Question:
So I have a column here containing arrays of ids(which is used as a source for images).
Using props i am mapping these products like below:
'''
render() {
return (
<>
<ul className="row">
{this.props.products
.map(product => <li className="card col-md-4" key={product.id}>
<h2>{product.name}</h2>
<p>{product.description}</p>
<p>{product.sub_categories}</p>
<b>{product.created}</b>
{Object.keys(product.product_images)
.filter(v => product.product_images[v] != null)
.map(product_image =>
<div key={product.product_images}>
<img height='100%' alt='hello'
src={"IMAGE_PATH" + product.product_images[product_image]} />
</div>
)}
</li>)}
</ul>
</>
);
}
'''
This gives me each product. What I also want to get is each ids from the array to display multiple images in a product.
I know I am doing something wrong in mapping the objects.
As a beginner in javascript and react, it would be great if you guys can help me out.
I am open to other interesting solutions as well. Thanks
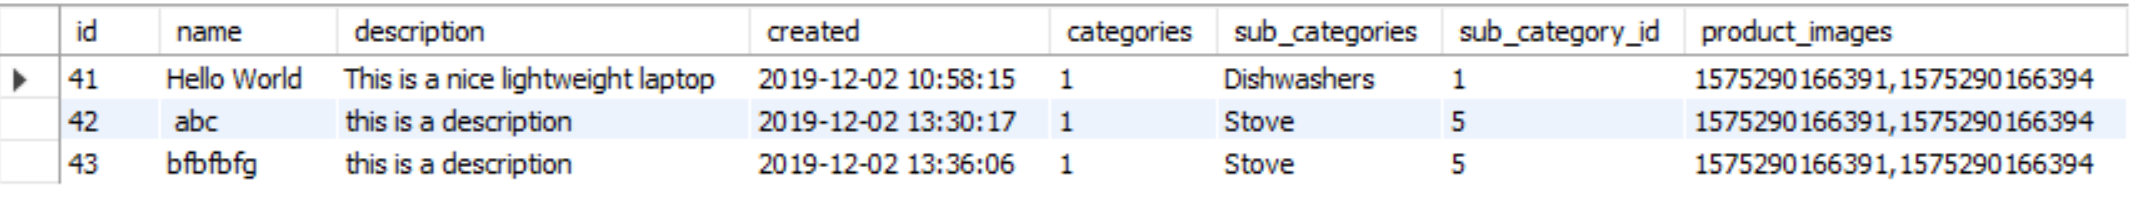
Answer: it looks to me that your product_images is CSV of product image ids. if this is the case, try:
'''
{product.product_images.split(',')
.filter(Boolean) // this is to filter out falsy values if necessary
.map(product_image =>
<div key={'${product.id}-${product_image}'}> // concat product id with the image id
<img height='100%' alt='hello' src={'${IMAGE_PATH}${product_image}'} />
</div>
)}
'''